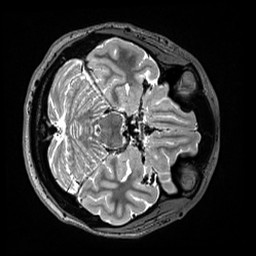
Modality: T2w
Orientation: axial
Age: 35
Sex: female
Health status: ill
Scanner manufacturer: siemens
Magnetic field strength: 3 T
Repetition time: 3.2 s
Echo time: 0.564 s